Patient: sex F, age 54
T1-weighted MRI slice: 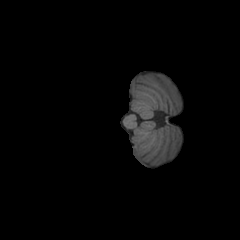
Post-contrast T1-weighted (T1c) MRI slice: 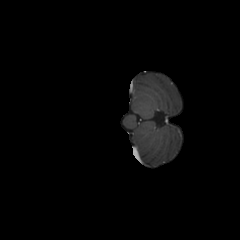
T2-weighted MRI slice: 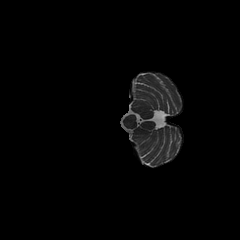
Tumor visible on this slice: no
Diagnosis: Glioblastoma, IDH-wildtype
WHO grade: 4